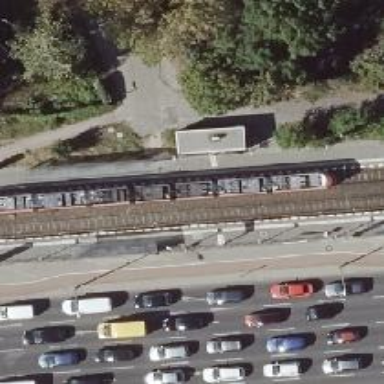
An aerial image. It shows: Platform for public transport with shelter. It serves trams and railways.